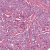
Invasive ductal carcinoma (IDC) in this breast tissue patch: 1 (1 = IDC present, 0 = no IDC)